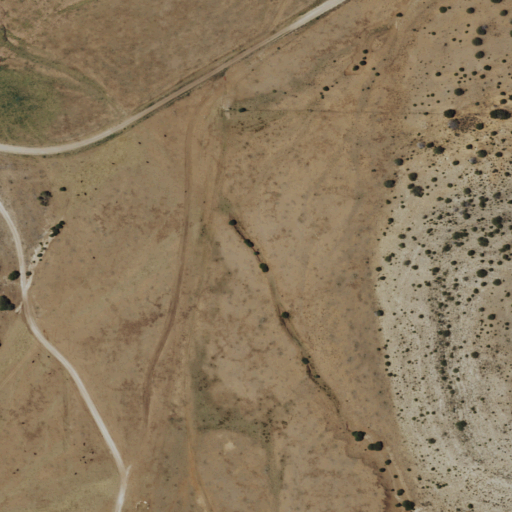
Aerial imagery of valley in New Mexico named Teal Canyon containing grassland and shrub